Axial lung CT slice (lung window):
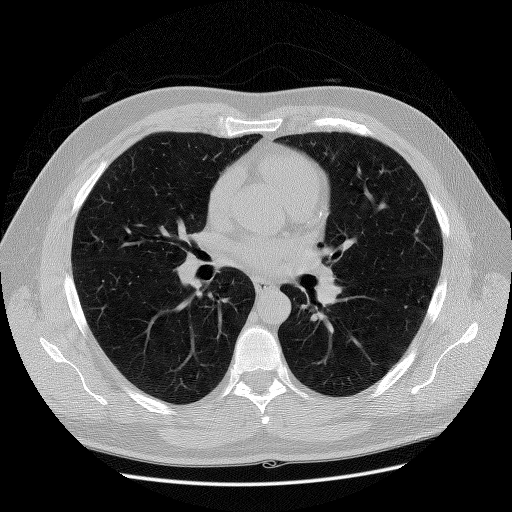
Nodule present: no